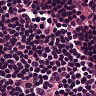
Metastatic tissue present: no